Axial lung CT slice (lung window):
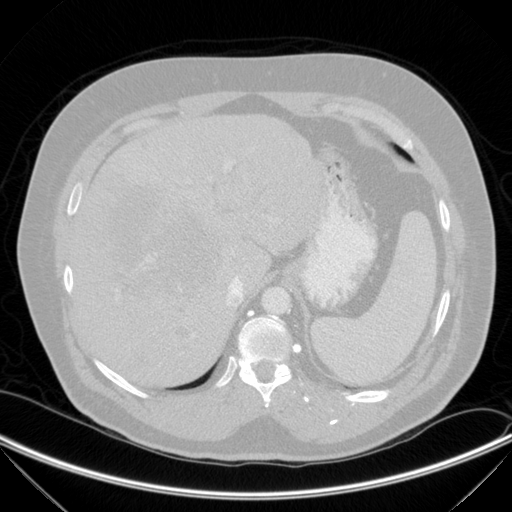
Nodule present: no